Question: Below is a part of my application being designed in C++. The below code fragment displays *** as password input by user.The code is used in two places in the program one works fine and the other place it shows a unknown character at the end of 'enterdPassword'.
It works fine here.the entered password is saved in a file for further use.
'''
if(FirstRun()){
display_welcome_text_first_run();
cout<<"
Enter A Password(Max 13 character): ";
for(i=0; i<13; i++){
x = getch();
if(x == '
'){ break; }
putchar('*');
p[i]=x;
}
p[i+1]='';
string pwd(p);
ofstream o(PASSWORD_FILE,ios::binary);
o <<pwd<<endl;
o.close();
'''
Here it shows the error it shows a unknown character at the end of 'enterdPassword'.
'''
bool verifyPassword(){
string savdPassword;
char px[20], x;
int i;
cout<<"Enter Your Password To Continue: ";
for(i=0; i<13; i++){
x = getch();
if(x == '
'){ break; }
putchar('*');
px[i] = x;
}
px[i+1] = '';
string enterdPassword(px);
ifstream pp(PASSWORD_FILE, ios::binary);
pp>>savdPassword;
pp.close();
cout<<endl<<enterdPassword;<<" "<<savdPassword; //for debugging
if(enterdPassword == savdPassword){
return true;
}
else{return false;}
}
'''
Image of program run.

I don't understand why the same code(only with different variables) give work differently How can I correct the code to work correctly as desired?.
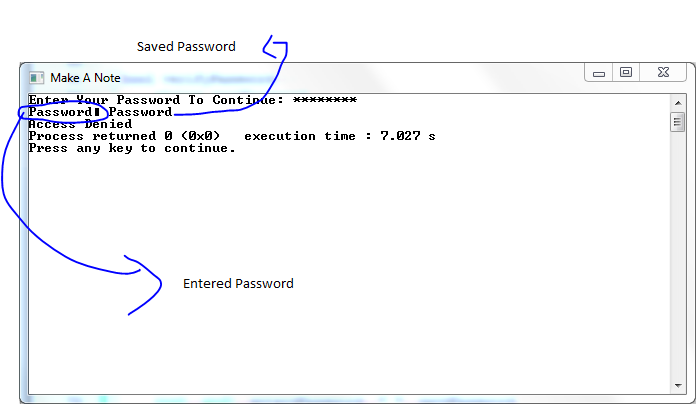
Answer: You have to change
'''
p[i+1]='';
'''
to
'''
p[i]='';
'''
because 'i' has been already incremented after the last loop iteration.
However, it's better not to use raw character arrays at all:
'''
string pwd;
for(i=0; i<13; i++){
x = getch();
if(x == '
'){ break; }
pwd += x;
}
'''